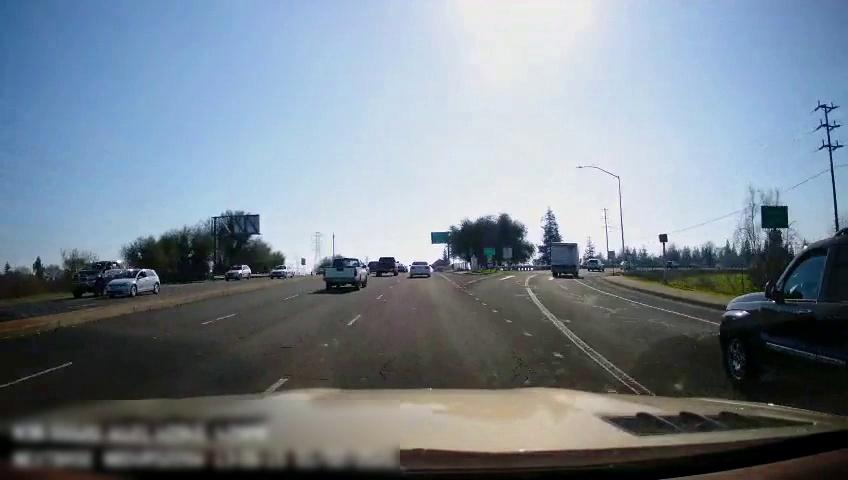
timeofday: Day
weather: Sunny
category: Drivable Space
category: Drivable Space
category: Vehicles | Truck
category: Vehicles | Truck
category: Vehicles | Truck
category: Vehicles | Truck
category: Vehicles | Car
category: Vehicles | SUV
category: Vehicles | Car
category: Vehicles | SUV
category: Vehicles | Car
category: Vehicles | Other LV
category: Vehicles | Car
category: Vehicles | Car
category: Lanes | Current Lane
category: Lanes | Current Lane
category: Lanes | Alternate Lane
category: Lanes | Alternate Lane
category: Lanes | Alternate Lane
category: Lanes | Alternate Lane
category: Traffic | Signs
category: Traffic | Signs